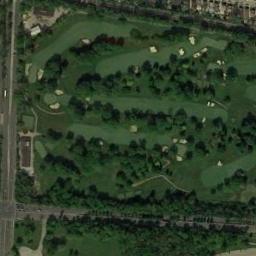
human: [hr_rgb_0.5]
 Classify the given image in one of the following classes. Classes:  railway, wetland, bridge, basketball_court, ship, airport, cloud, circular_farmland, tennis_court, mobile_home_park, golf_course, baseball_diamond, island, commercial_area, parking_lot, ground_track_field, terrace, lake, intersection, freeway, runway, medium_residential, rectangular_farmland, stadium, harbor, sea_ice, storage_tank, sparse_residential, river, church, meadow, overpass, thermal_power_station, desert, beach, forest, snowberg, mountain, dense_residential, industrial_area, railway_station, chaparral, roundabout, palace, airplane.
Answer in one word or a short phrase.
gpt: golf_course